Aerial crown-view tile of a tropical tree (Barro Colorado Island, Panama), acquired 20241014:
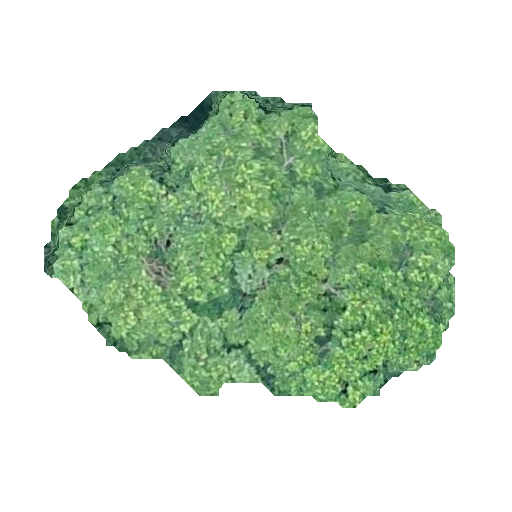
Species: Simarouba amara
GBIF accepted scientific name: Simarouba amara
Crown area: 137.232 m²